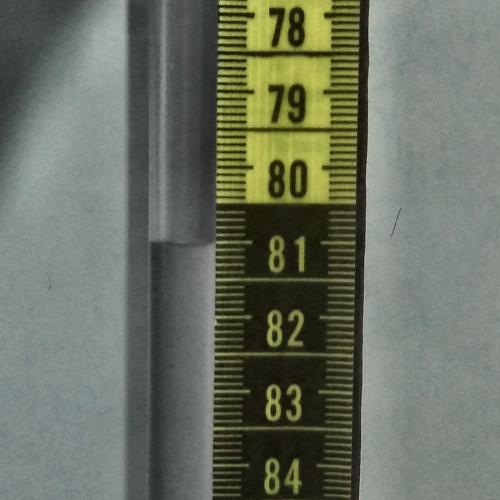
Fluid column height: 81.0 cm